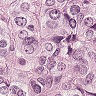
Metastatic tissue present: yes